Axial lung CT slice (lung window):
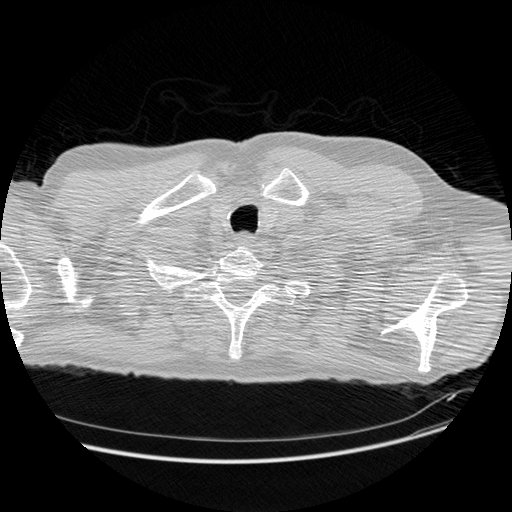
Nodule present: no